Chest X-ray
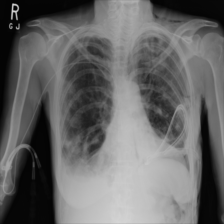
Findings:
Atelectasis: negative
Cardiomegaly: negative
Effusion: negative
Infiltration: negative
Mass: negative
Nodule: negative
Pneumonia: negative
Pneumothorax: positive
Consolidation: negative
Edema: negative
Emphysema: positive
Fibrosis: negative
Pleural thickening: negative
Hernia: negative